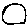
Label: circle